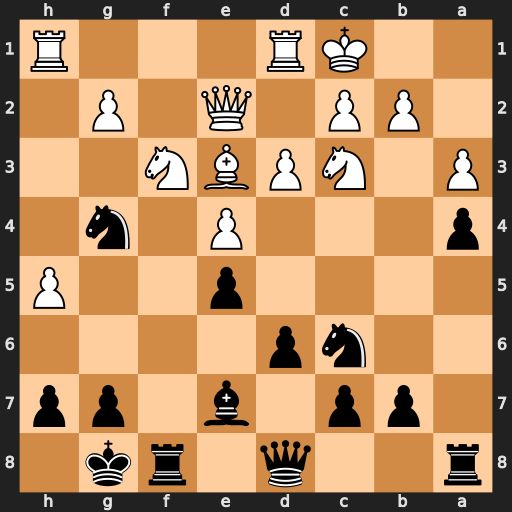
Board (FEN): r2q1rk1/1pp1b1pp/2np4/4p2P/p3P1n1/P1NPBN2/1PP1Q1P1/2KR3R
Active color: b
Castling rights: -
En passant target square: -
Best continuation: Rxf3 Qxf3 Nxe3